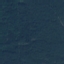
Land use / land cover: Forest